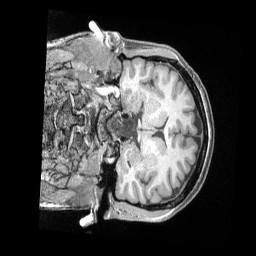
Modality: T1w
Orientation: coronal
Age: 39
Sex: female
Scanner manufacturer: siemens
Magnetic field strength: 3 T
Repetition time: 2 s
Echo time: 0.00211 s